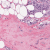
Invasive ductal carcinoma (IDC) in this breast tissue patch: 0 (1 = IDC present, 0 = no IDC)